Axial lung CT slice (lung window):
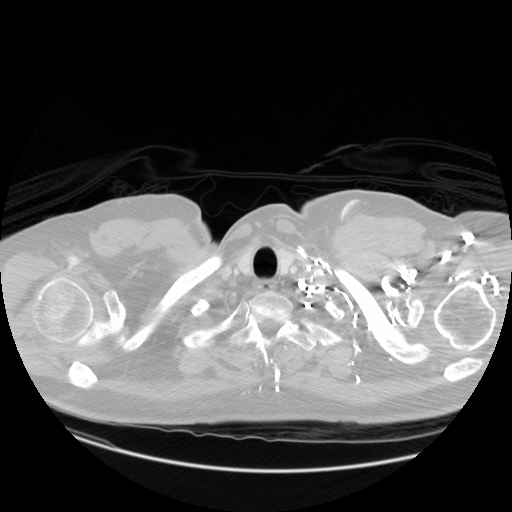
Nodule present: no